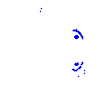
Particle: pion